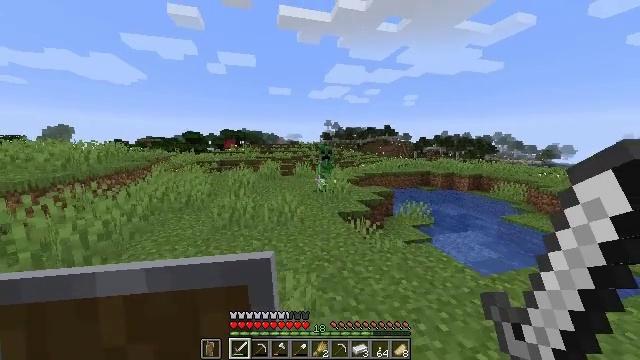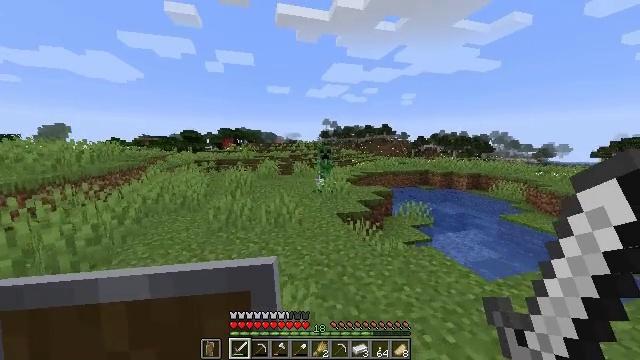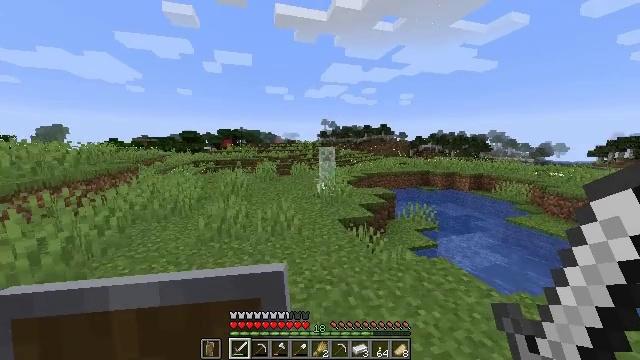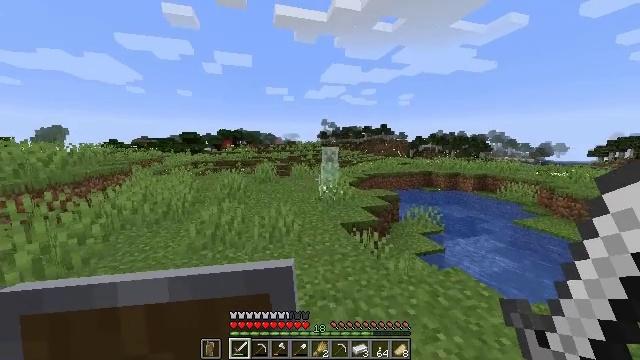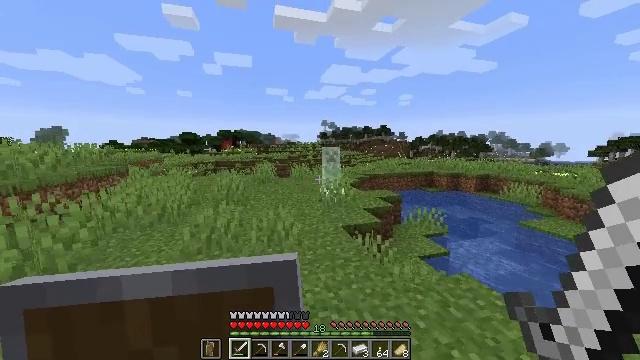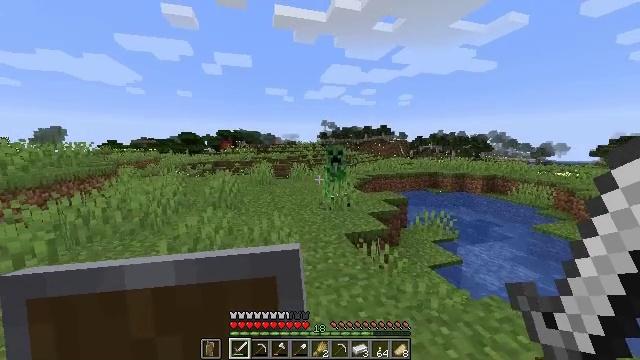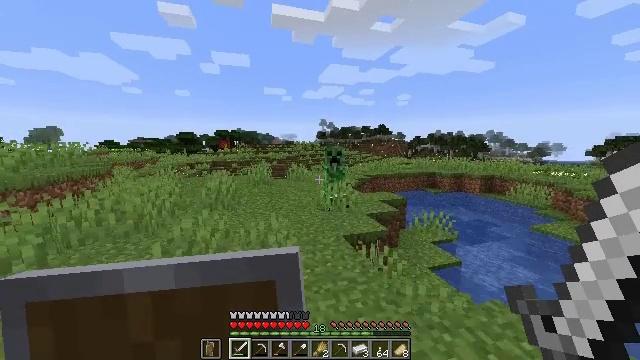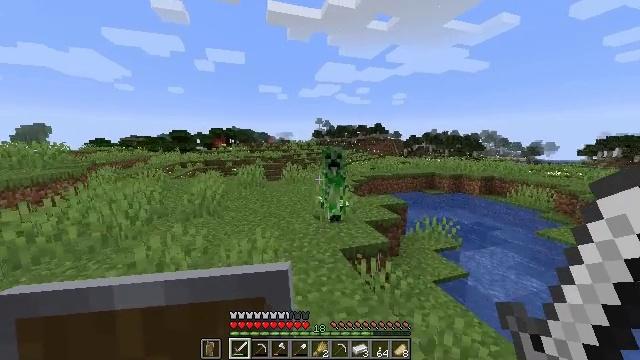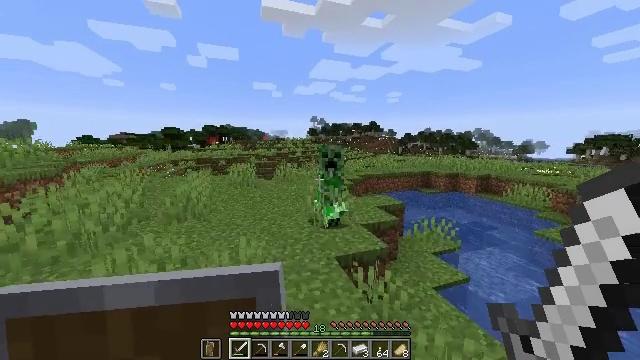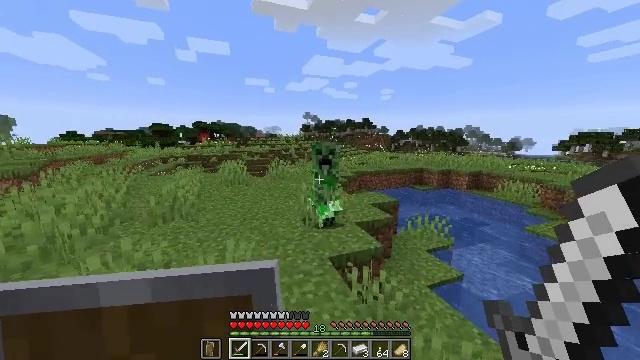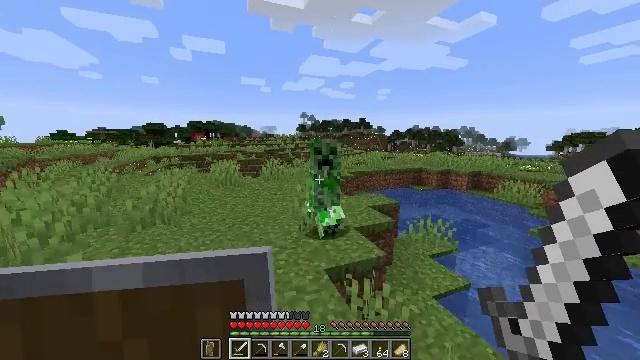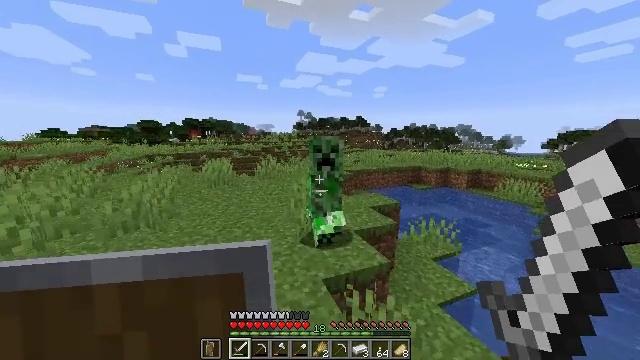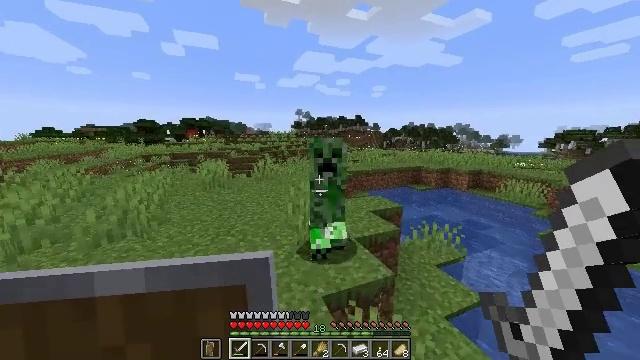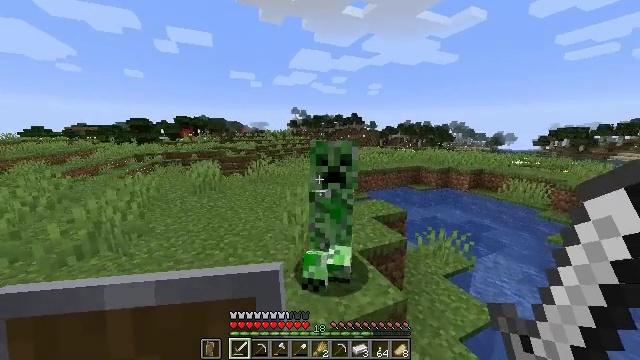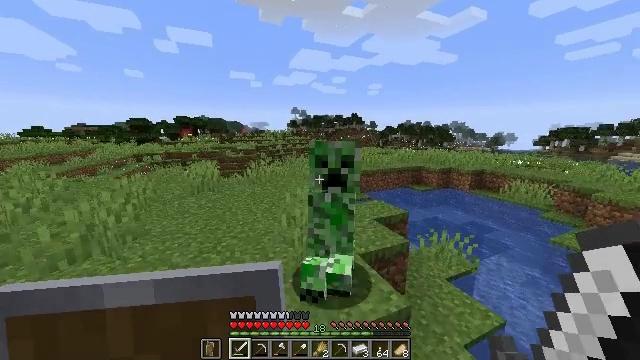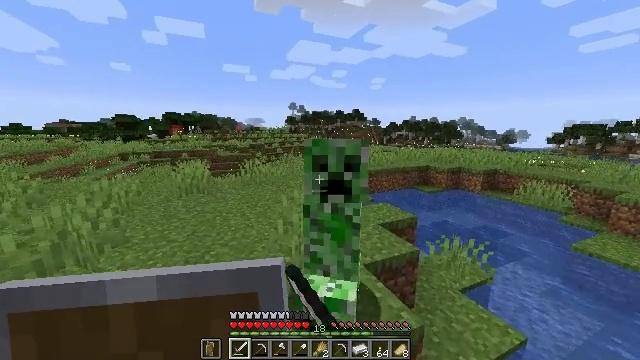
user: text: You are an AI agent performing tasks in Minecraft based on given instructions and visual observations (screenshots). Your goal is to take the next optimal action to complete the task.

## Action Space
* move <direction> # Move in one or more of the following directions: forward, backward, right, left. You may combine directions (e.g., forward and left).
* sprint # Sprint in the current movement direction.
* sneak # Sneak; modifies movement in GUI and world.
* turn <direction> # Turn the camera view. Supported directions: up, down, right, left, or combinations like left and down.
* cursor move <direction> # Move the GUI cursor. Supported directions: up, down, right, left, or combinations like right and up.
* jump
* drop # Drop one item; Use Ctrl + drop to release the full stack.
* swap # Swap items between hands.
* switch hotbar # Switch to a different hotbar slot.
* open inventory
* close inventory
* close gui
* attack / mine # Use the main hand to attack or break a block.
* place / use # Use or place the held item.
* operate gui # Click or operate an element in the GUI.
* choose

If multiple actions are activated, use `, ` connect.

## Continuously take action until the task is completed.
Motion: motion action
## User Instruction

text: Defeat the creeper.
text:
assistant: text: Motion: move forward, sprint
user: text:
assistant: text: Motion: move forward, sprint
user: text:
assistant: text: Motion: move forward, sprint
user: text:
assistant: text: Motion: move forward, sprint
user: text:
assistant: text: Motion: move forward, sprint
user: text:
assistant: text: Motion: move forward, sprint
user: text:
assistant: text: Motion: move forward, sprint, turn right
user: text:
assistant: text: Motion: move forward, sprint, turn right
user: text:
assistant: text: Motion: move forward, sprint, turn right
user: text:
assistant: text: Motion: move forward, sprint
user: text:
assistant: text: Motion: move forward, sprint
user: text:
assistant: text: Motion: move forward, sprint
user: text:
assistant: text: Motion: move forward, sprint
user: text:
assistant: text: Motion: attack / mine
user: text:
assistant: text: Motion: attack / mine
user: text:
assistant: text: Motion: turn right, attack / mine
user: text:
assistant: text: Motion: move back, turn right
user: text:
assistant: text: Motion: move back
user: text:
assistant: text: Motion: no_op